Question: As I have been seeing out there, most of Android Widget preview images follow a design pattern which contains a simple image Centre-Vertical and left aligned with the same image's big grey shadow below it. See the Android Contacts Widget image:

If the user wants to add the widget to the screen dragging it, the logo will be the only image object which is going to be dragged and not its shadow. Trying to emulate this kind of images for my widget, I have created a simple PNG24 with a logo and its shadow below, but when dragging it both the logo and the shadow are dragged, and not just the logo as the mentioned widgets do.
How do they do to achieve that behaviour?
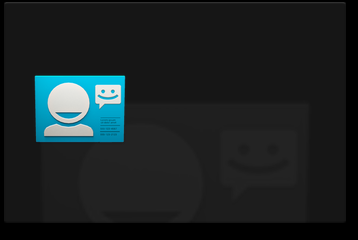
Answer: The design pattern you are talking about it's only applied to bookmark widgets, and its done automatically.
This is, when your activity uses the intent filter 'ACTION_CREATE_SHORTCUT', the launcher app adds a widget to its widget list and uses the 'android:icon' attribute of that activity to create that design. If you don't provide an 'android:icon' attribute in that activity, it will use the application icon
You can easily see the expected result without really implementing the functionality by adding:
'''
<intent-filter>
<action android:name="android.intent.action.CREATE_SHORTCUT" />
</intent-filter>
'''
to one of your activities.